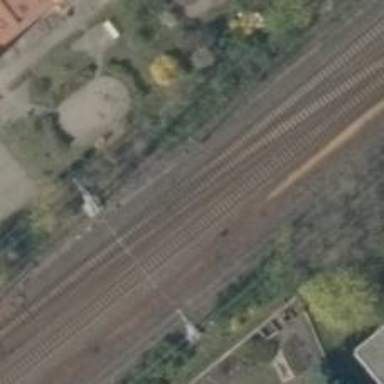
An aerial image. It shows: Railway with electrified contact lines.